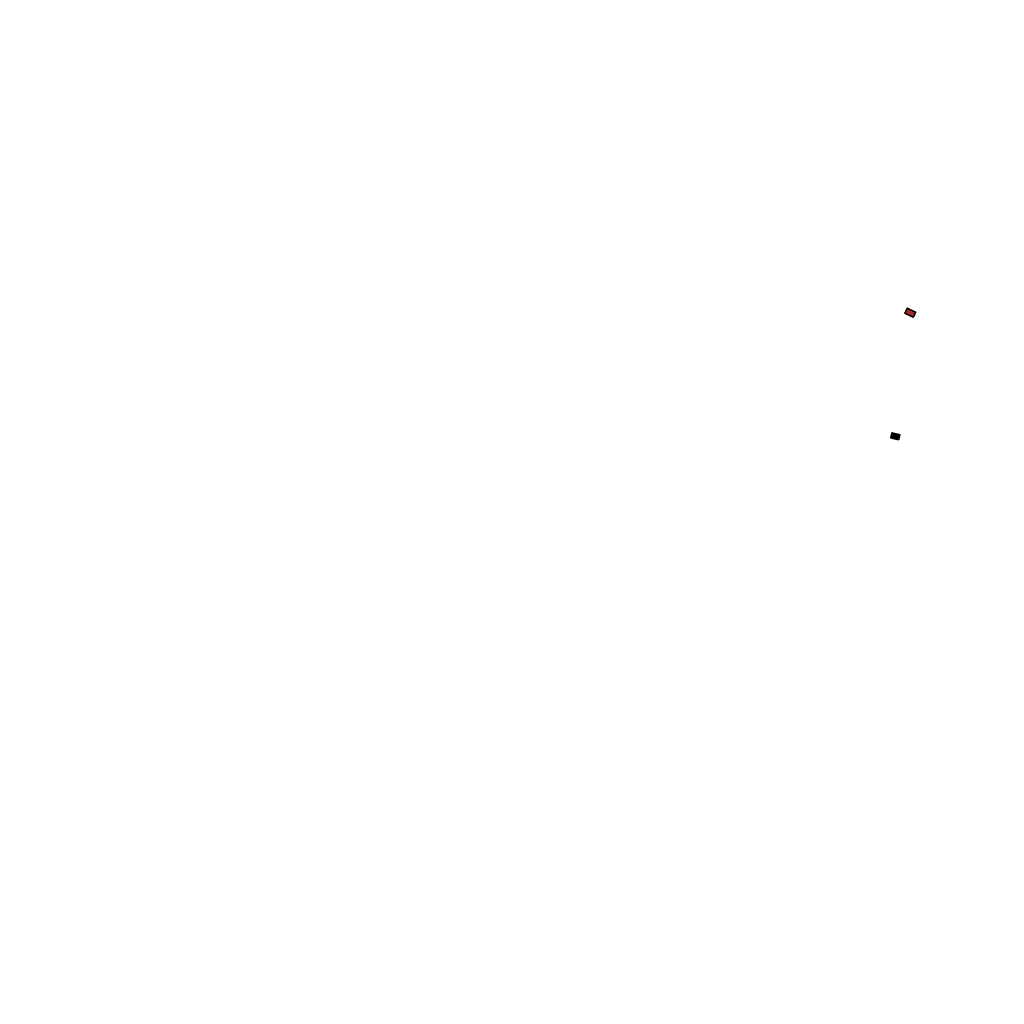
Tags: overhead vector_map, agriculture, recreation, residential, individual_rise, density_1, Building, Facility, 1.0 km²